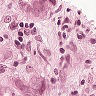
Metastatic tissue present: yes